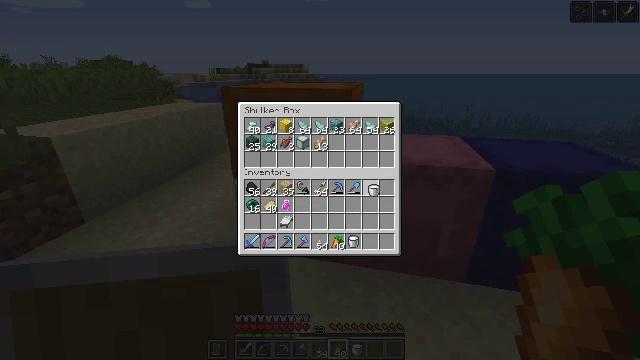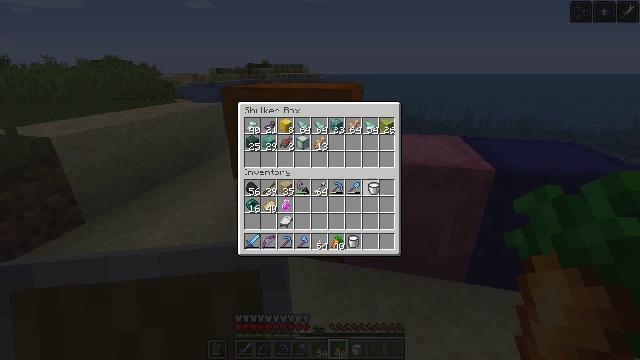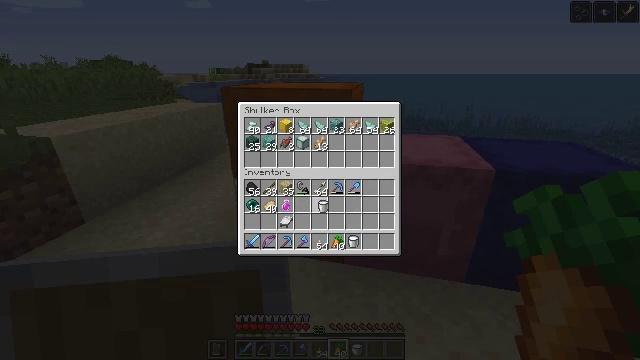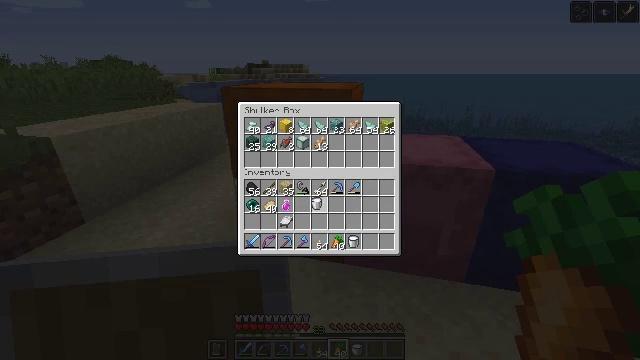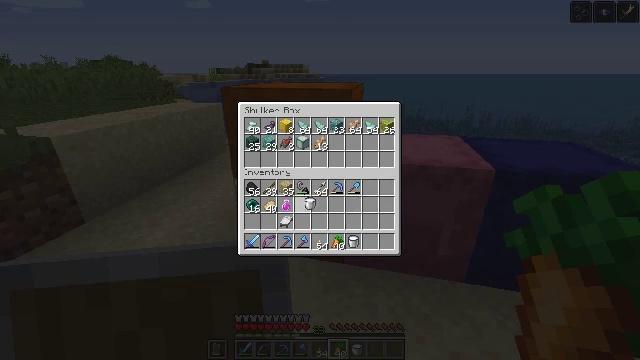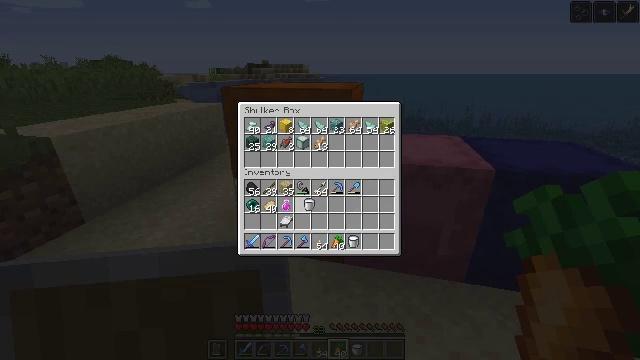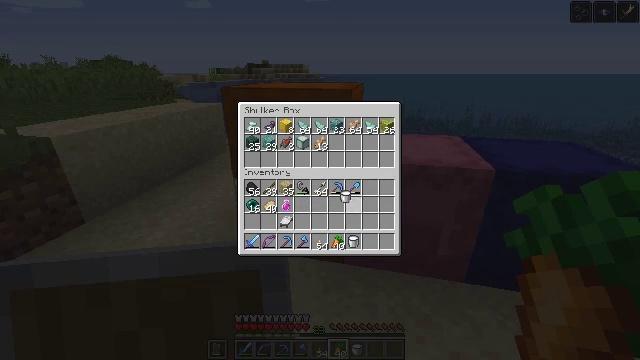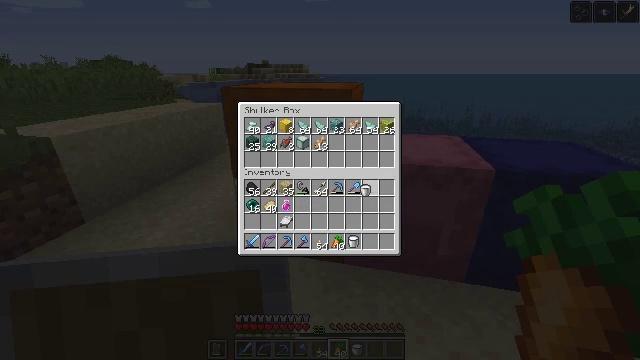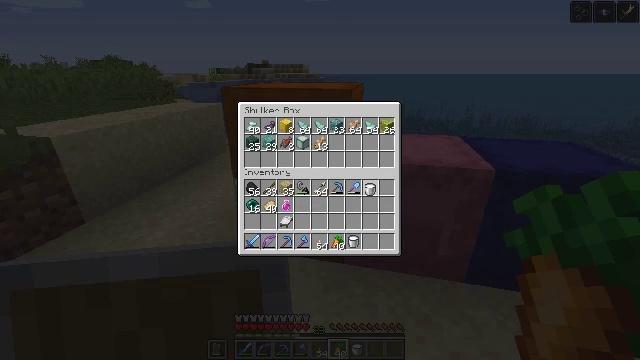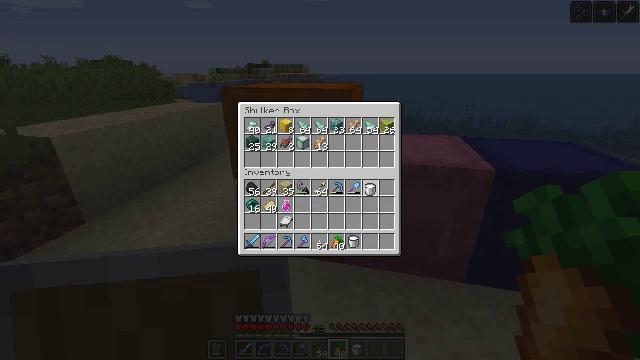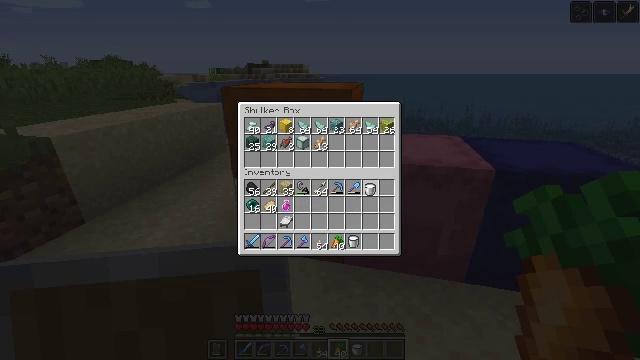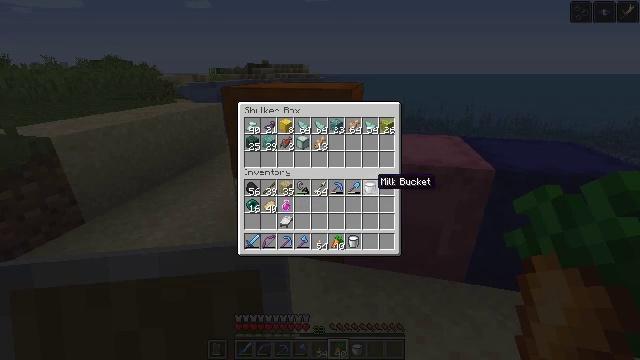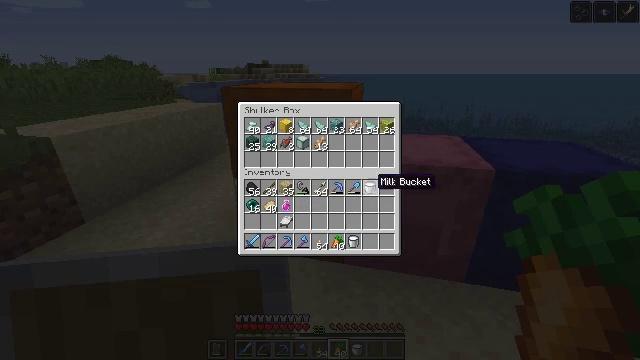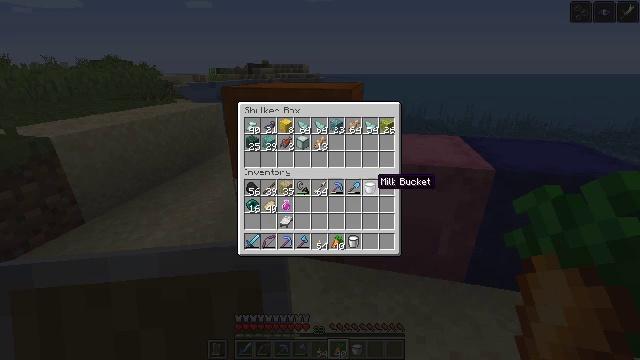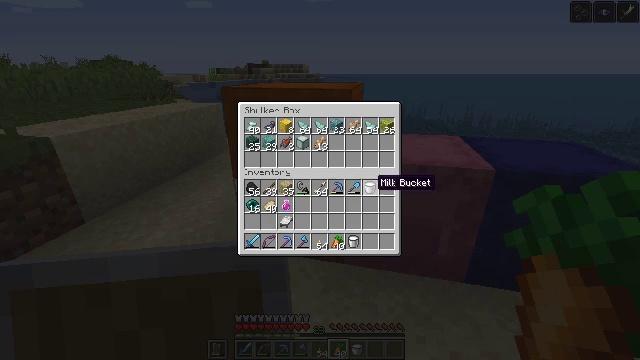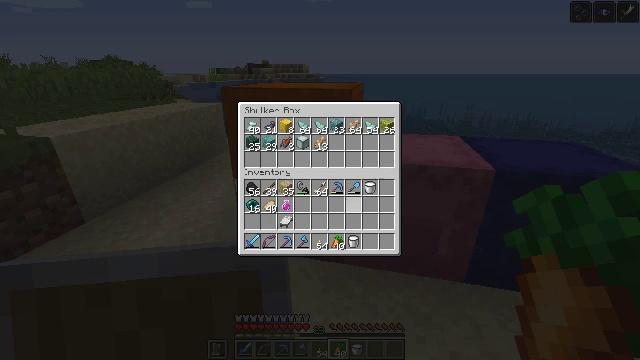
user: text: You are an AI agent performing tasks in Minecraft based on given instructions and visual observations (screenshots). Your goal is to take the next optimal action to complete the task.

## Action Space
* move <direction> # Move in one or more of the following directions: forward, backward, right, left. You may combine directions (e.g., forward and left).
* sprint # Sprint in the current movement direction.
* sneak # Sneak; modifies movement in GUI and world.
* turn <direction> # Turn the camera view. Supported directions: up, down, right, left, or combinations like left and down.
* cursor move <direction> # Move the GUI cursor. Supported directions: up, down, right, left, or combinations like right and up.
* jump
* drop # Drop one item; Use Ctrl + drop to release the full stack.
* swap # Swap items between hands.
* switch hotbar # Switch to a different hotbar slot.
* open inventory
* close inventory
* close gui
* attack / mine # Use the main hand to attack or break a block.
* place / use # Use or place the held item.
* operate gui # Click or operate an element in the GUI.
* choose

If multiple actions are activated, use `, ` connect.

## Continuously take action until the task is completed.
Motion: motion action
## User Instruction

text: Mine the orange shulker box.
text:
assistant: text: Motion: no_op
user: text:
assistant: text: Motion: cursor move left and down
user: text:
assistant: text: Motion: cursor move left
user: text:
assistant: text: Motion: cursor move left
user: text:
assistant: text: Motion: no_op
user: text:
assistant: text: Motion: cursor move right and up
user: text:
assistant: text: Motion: cursor move right and up
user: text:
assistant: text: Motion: no_op
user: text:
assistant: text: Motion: operate gui
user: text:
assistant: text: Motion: operate gui
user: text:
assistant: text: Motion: no_op
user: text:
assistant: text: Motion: no_op
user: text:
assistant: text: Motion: no_op
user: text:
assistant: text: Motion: no_op
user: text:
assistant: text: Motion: cursor move left and down
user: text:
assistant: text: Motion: cursor move left and down
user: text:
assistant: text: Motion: no_op
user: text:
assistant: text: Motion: cursor move left
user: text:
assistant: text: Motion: no_op
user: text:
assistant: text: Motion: operate gui
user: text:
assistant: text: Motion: cursor move right and up
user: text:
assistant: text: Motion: cursor move right and up
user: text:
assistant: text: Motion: no_op
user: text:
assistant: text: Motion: no_op
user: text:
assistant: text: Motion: no_op
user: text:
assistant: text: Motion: operate gui
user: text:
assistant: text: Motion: operate gui
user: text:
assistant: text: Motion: no_op
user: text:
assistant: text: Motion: no_op
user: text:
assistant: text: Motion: no_op